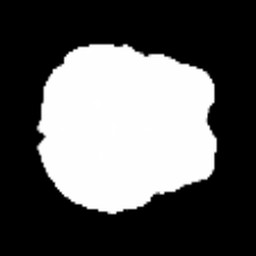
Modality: FA
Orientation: axial
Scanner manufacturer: siemens
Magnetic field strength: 3 T
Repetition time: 3.6 s
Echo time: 0.092 s